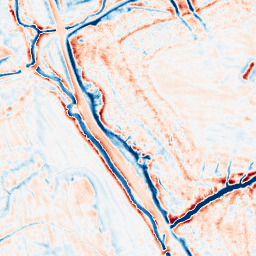
Category: edge_preserving
Decomposition family: bilateral
Decomposition parameters: d: 15
sigma_color: 100
sigma_space: 50
Upsampling method: sinc_blackman
Upsampling parameters: scale: 4
kernel_size: 16
Upsampling scale: 4